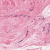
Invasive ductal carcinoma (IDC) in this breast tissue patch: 0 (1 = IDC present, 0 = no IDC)